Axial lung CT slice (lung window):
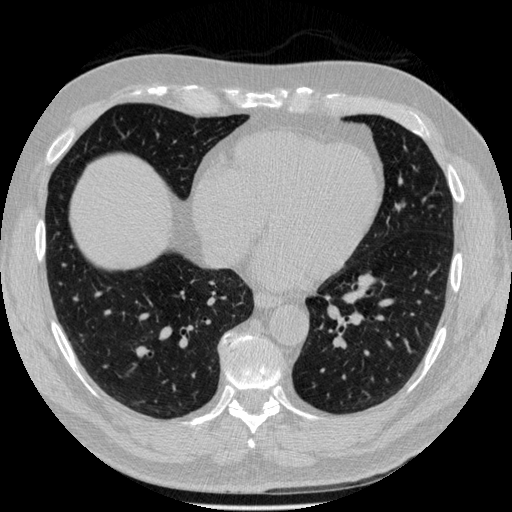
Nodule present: no